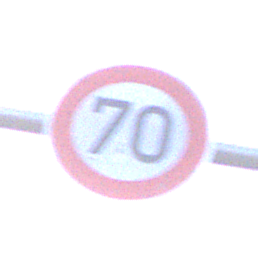
Verkehrszeichen: Geschwindigkeit70
Umgebung: Outdoor, Nature
Tageszeit: MorningAfternoon
Wetter: PartlyCloudy
Licht: Natural
Jahreszeit: NotSpecified
Kontrast: HighContrast